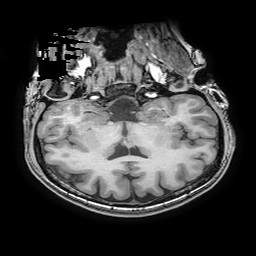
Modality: T1w
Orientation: sagittal
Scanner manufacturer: ge
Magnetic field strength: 3 T
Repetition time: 0.009184 s
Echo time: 0.00368 s